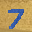
Label: 7